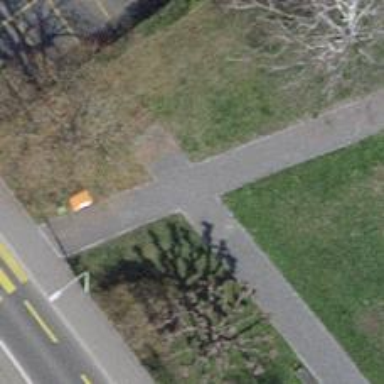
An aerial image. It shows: Footway with surface of fine gravel.